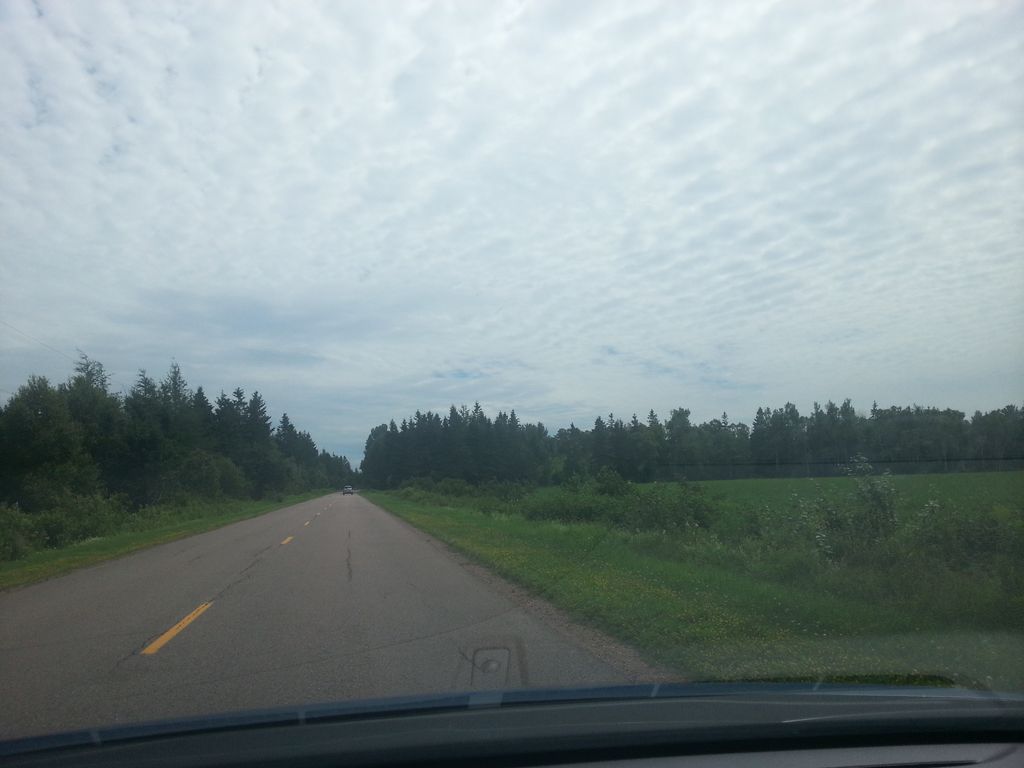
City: charlottetown